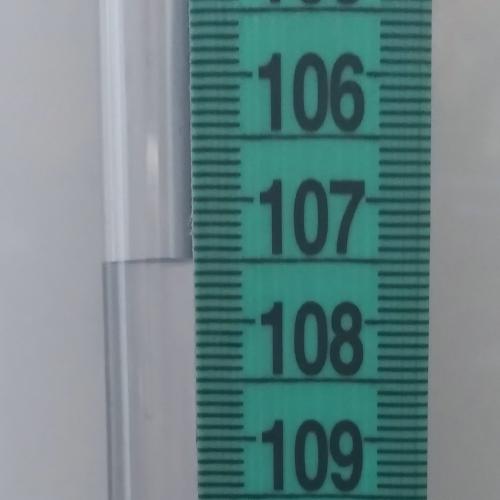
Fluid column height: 107.5 cm